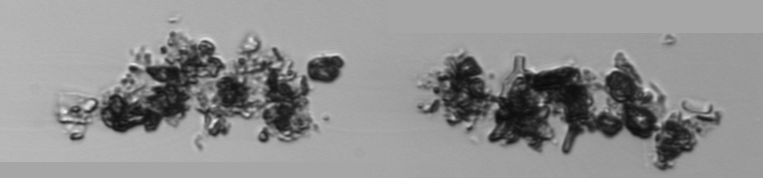
Label: Thalassiosira_TAG_external_detritus